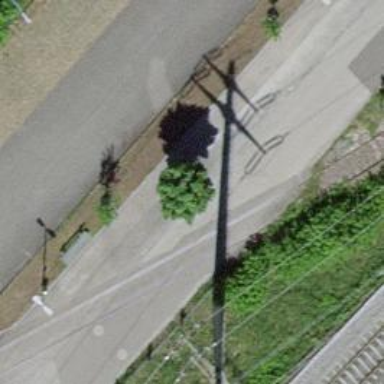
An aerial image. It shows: Railway level crossing.